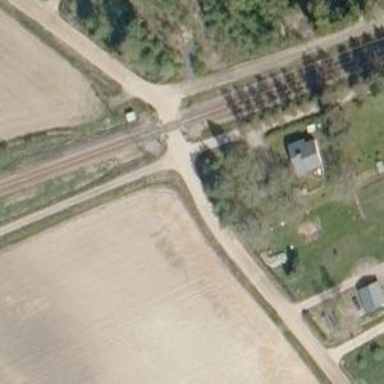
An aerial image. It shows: Railway signal.